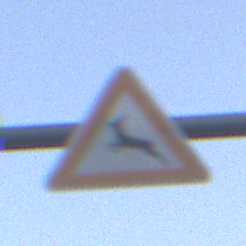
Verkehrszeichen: WildwechselRechts
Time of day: SunriseSunset
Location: Outdoor (Urban)
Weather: Clear
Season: NotSpecified
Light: Natural